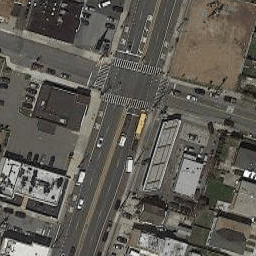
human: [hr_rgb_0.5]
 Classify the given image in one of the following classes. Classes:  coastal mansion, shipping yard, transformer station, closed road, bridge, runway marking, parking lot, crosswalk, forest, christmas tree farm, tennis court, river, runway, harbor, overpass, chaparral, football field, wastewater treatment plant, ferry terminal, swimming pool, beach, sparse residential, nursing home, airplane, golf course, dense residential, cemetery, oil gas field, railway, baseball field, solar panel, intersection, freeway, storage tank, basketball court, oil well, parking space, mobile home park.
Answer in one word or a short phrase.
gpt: intersection